Question: I have implemented toggling in my way as described code below.
'''
<table>
<thead>
<tr>
<th class="selectCol"><div class="unCheckedCheckBoxAll"></div></th>
<th class="nosCol">Products</th>
</tr>
</thead>
<tr>
<td><div class="unCheckedCheckBox"></div></td>
<td>ABCD</td>
</tr>
<tr>
<td><div class="unCheckedCheckBox"></div></td>
<td>PQRS</td>
</tr>
</table>
'''
'''
.unCheckedCheckBox, .unCheckedCheckBoxAll
{
width: 25px;
height: 25px;
margin-top: -4px;
background: transparent url(http://i.stack.imgur.com/tsaPu.png) top left no-repeat;
}
.CheckedCheckBox,.CheckedCheckBoxAll
{
width: 25px;
height: 25px;
margin-top: -4px;
background: transparent url(http://i.stack.imgur.com/tsaPu.png) 0 -60px;
}
'''
'''
$(".CheckedCheckBox").click(function () {
$(this).removeClass('CheckedCheckBox').addClass('unCheckedCheckBox');
if ($(".CheckedCheckBox").length == 0) {
$('.CheckedCheckBoxAll').removeClass('CheckedCheckBoxAll').addClass('unCheckedCheckBoxAll');
}
});
$(".unCheckedCheckBox").click(function () {
$(this).removeClass('unCheckedCheckBox').addClass('CheckedCheckBox');
if ($(".unCheckedCheckBox").length == 0) {
$('.unCheckedCheckBoxAll').removeClass('unCheckedCheckBoxAll').addClass('CheckedCheckBoxAll');
}
});
$(".CheckedCheckBoxAll").click(function () {
$(this).removeClass('CheckedCheckBoxAll').addClass('unCheckedCheckBoxAll');
$('.CheckedCheckBox').removeClass('CheckedCheckBox').addClass('unCheckedCheckBox');
});
$(".unCheckedCheckBoxAll").click(function () {
$(this).removeClass('unCheckedCheckBoxAll').addClass('CheckedCheckBoxAll');
$('.unCheckedCheckBox').removeClass('unCheckedCheckBox').addClass('CheckedCheckBox');
});
'''
Now the problem is, when I click on unchecked div, it becomes checked div but when I click on checked div, it goes in unchecked function though class is checked.
Help me. I am not getting what's problem.
Here is the jsfiddle link:
<URL>
Image I am using:

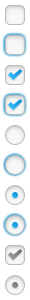
Answer: Bind event are saved on page load, so if you want the class '.CheckedCheckBox' to have an action, you must add the binding when you add the class and remove the binding when you remove the class. But this is not a good approach. Using toggleClass is certainly what you need.
Here a fiddle of what i did : <URL>
I bind an even on the 'checkbox' so you dont have to add/remove it
'''
$(".checkBox").click(function () {
$(this).toggleClass('isChecked');
if ($(".checkBox").length == $(".isChecked").length) {
$('.checkBoxAll').addClass('checkAllChecked');
}else{
$('.checkBoxAll').removeClass('checkAllChecked');
}
});
'''
It add the class checked and check if all checkbox are checked.
I sugest you explore my solution and ask question if there is something you dont understand.
Note that i changed a little bit your html class / css.
Cheer